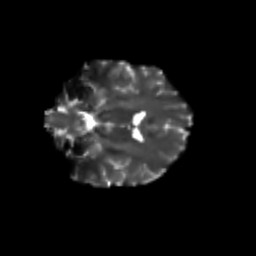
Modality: T2w
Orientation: coronal
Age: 28
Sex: female
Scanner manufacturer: siemens
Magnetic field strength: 3 T
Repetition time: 3.5 s
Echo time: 0.113 s